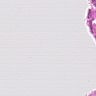
Metastatic tissue present: no